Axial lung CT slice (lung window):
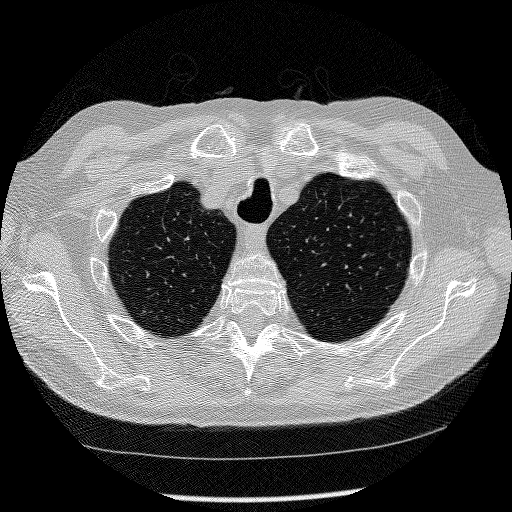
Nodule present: no